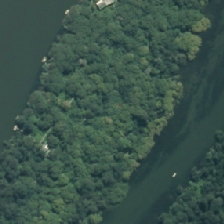
Land cover: deciduous_hardwood